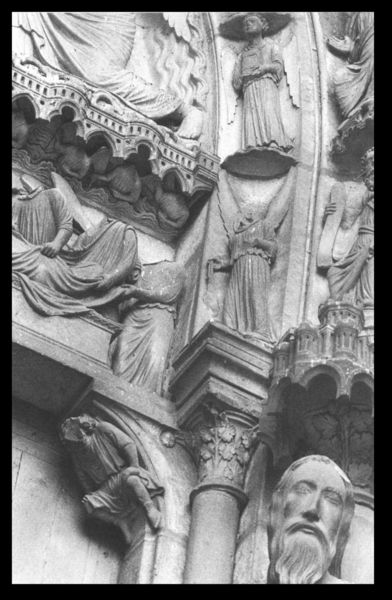
Titel: Maria-Triumph-Portal
Standort: Chartres, Notre-Dame (EU - F)
Schlagwörter: mann, menschen, frau, grau, kleid, marmor, säule, weiss, bart, wand, gesicht, sockel, stein, kirche, figur, gewand, gewänder, engel, statue, relief, ecke, liegen, bogen, mauer, figuren, wein, verzierung, stuck, plastik, foto, dom, altar, kapitell, ranke, verziert, portal, sims, gotisch, jesus, baldachin, heilig, gothisch, stuk, abrt, fehlende köpfe